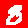
Digit: 8